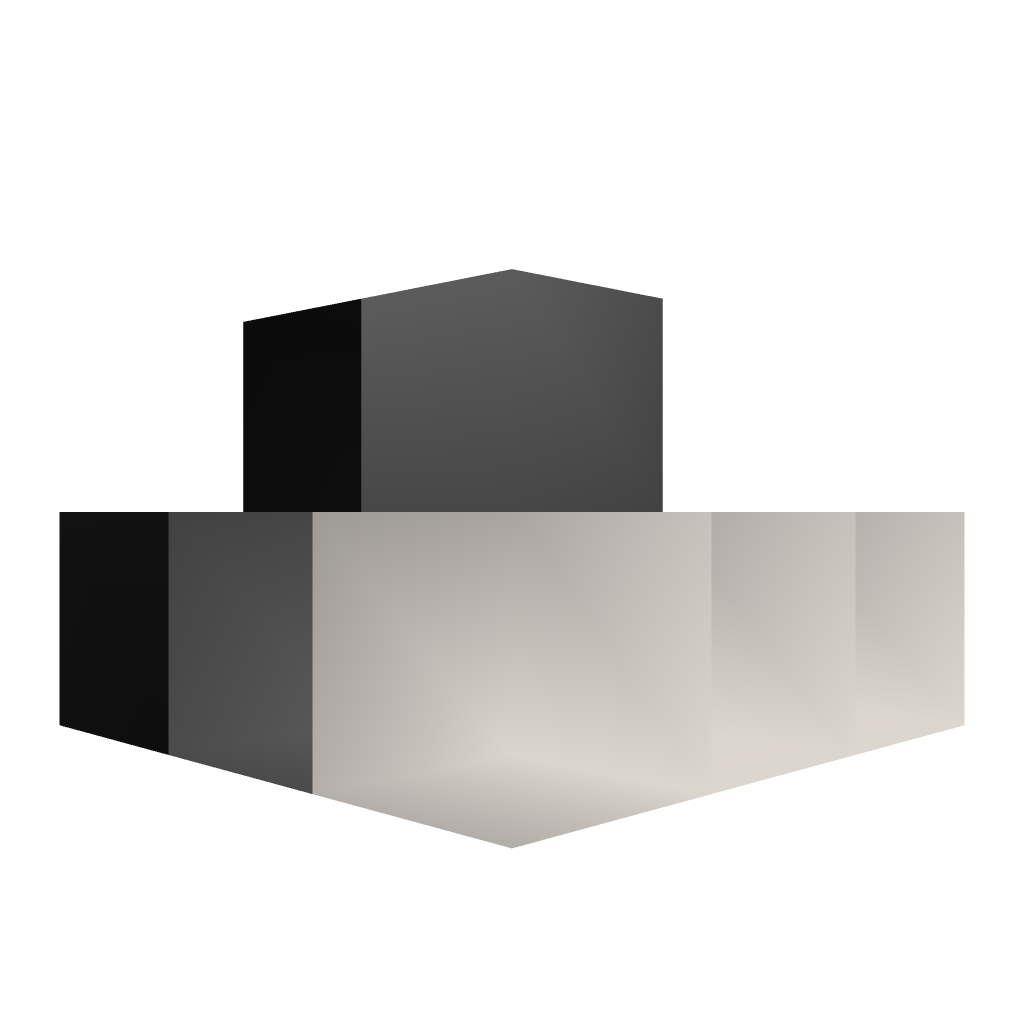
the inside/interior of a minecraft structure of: Mini TNT cannon